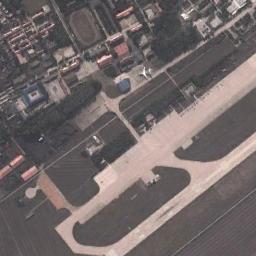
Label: airport